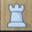
Piece: wR